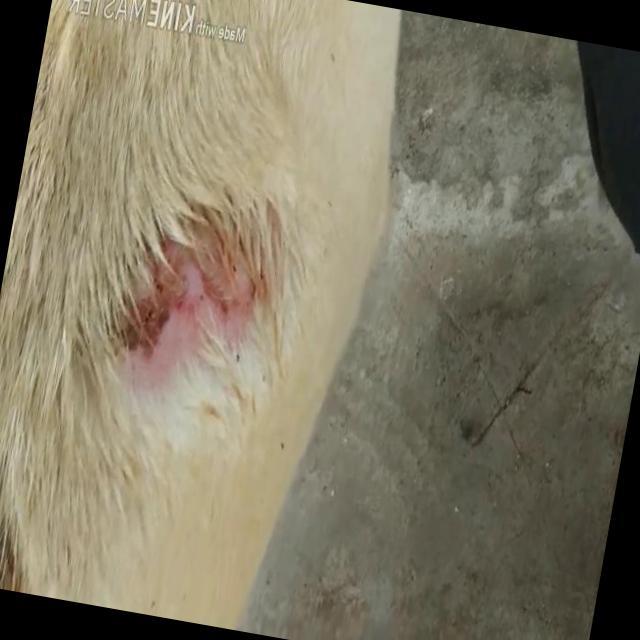
Canine dermatitis — inflammation of the skin presenting with erythema, pruritus, papules, and excoriation. May be allergic, contact, or atopic in origin.